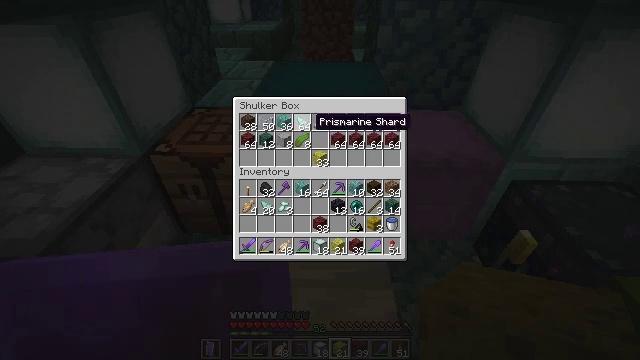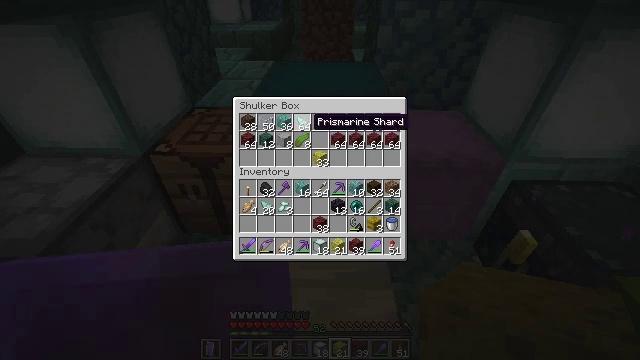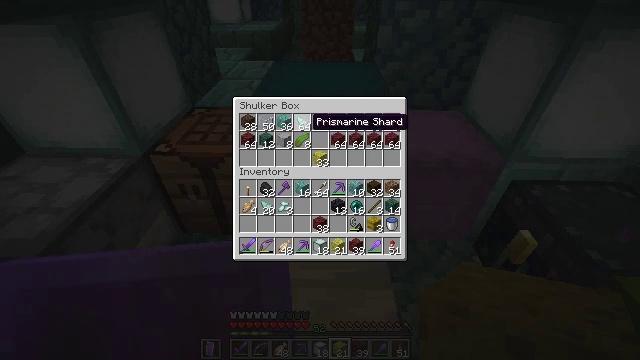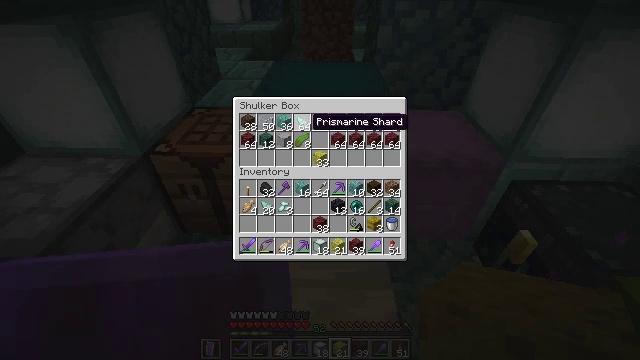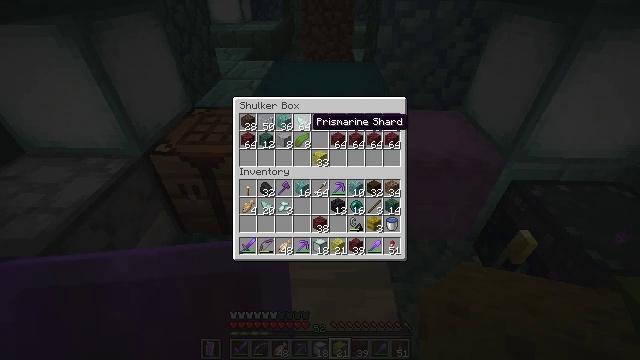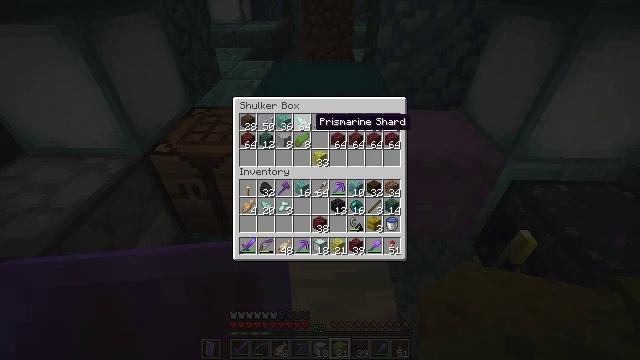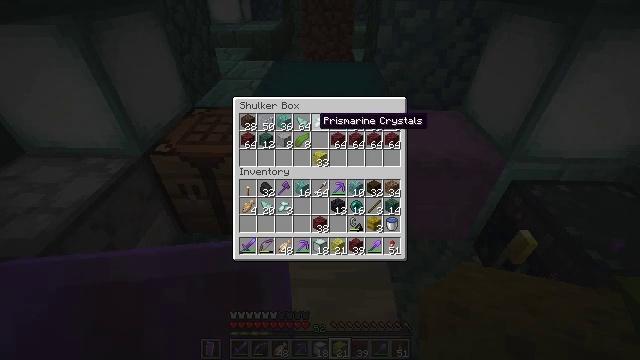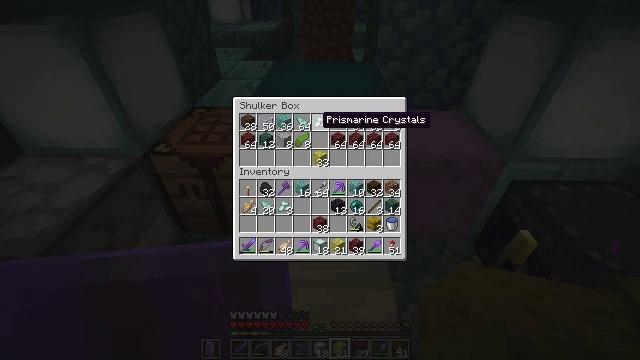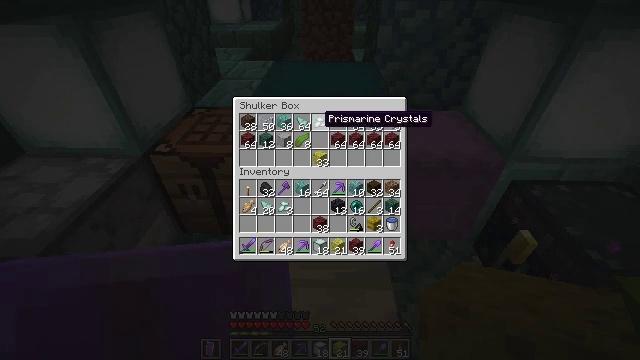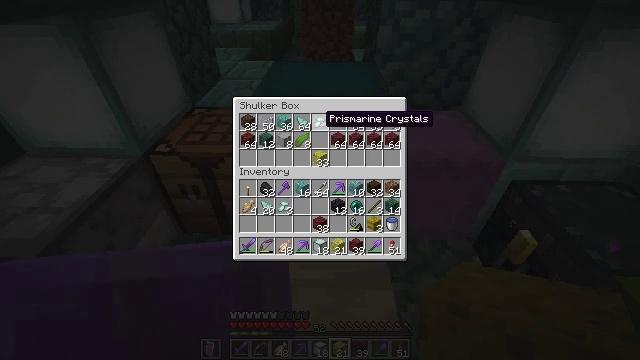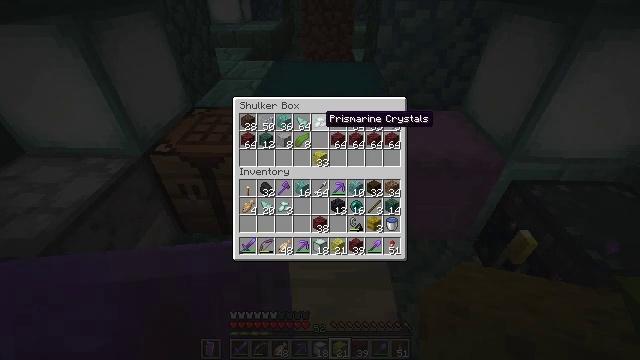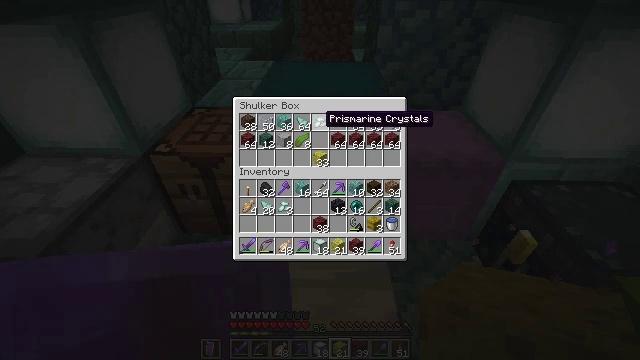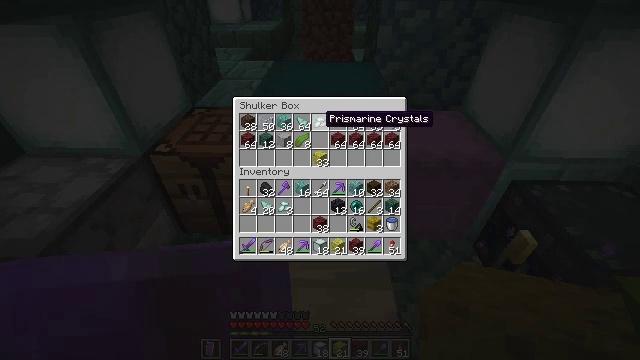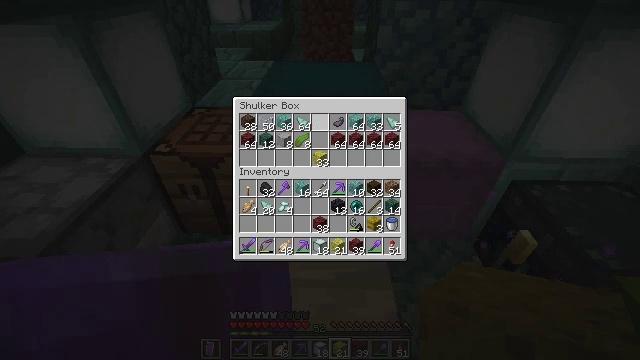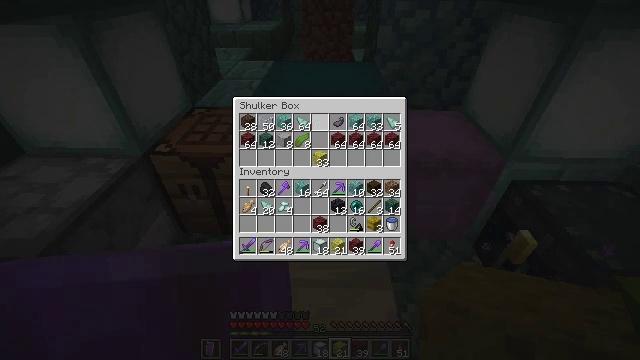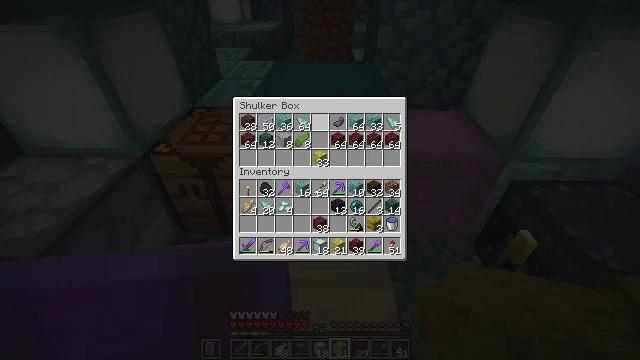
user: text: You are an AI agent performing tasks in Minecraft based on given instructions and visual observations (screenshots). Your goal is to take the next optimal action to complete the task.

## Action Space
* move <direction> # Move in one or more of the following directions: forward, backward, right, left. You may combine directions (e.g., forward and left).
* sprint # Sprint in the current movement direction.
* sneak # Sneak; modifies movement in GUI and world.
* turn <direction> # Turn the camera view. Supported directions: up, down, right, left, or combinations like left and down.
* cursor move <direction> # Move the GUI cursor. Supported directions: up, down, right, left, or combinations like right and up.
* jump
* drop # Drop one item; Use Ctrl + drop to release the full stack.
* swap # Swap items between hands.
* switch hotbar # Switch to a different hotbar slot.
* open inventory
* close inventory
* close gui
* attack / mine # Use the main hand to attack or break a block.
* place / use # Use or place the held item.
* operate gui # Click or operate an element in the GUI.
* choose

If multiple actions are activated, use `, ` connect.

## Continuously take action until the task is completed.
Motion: motion action
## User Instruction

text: craft item sponge
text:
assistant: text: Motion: sneak
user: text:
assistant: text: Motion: sneak
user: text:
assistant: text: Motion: sneak
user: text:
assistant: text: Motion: sneak
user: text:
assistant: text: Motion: sneak
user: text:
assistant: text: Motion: sneak
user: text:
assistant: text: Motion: sneak
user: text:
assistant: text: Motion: sneak
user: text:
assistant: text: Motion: sneak
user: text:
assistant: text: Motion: sneak
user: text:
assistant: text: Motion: sneak
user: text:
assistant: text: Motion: sneak
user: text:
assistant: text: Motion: sneak, attack / mine
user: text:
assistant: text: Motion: sneak, attack / mine
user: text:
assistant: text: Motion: sneak, attack / mine
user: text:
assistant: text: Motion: sneak, attack / mine
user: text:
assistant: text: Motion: no_op
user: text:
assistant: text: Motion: no_op
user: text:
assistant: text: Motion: no_op
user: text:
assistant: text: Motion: no_op
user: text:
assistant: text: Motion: no_op
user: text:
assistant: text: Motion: no_op
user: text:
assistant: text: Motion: no_op
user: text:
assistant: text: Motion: no_op
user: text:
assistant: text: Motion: no_op
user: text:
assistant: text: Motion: turn left and down
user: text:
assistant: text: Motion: turn left
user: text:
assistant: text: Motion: turn left
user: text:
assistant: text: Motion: no_op
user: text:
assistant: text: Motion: no_op